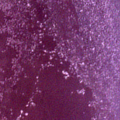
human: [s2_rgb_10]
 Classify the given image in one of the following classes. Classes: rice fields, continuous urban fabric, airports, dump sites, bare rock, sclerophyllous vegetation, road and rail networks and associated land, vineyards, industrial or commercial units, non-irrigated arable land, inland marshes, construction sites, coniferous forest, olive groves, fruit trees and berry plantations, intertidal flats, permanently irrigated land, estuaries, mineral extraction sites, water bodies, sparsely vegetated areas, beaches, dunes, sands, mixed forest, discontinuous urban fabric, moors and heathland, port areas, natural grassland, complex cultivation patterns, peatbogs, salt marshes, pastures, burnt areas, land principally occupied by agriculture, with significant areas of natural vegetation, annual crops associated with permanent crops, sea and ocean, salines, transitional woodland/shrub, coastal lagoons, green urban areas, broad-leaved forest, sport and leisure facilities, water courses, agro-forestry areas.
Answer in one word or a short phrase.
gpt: sea and ocean